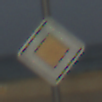
Verkehrszeichen: Vorfahrtsstrasse
Umgebung: Outdoor, Suburban
Tageszeit: MorningAfternoon
Wetter: PartlyCloudy
Licht: Natural
Jahreszeit: NotSpecified
Kontrast: HighContrast